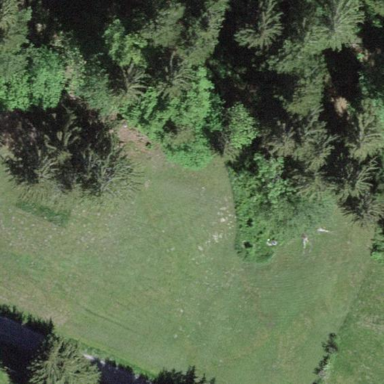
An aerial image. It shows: Beautiful meadow.